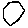
Label: hexagon